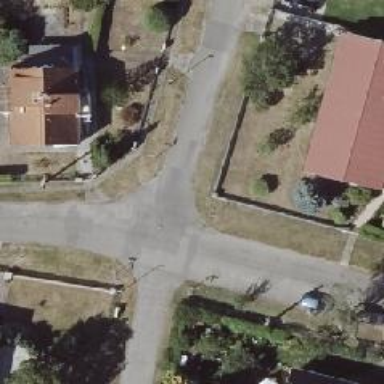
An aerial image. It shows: Residential road with asphalt surface.